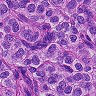
Metastatic tissue present: yes